Тонкостенная диэлектрическая полусфера, заряженная отрицательным зарядом с поверхностной плотностью $-\sigma$, находится на горизонтальном столе. На ее вершину аккуратно кладут точечный шарик массой $m$.
Определите минимальный положительный заряд $Q$ этого шарика, при котором он все еще находится в состоянии устойчивого равновесия на вершине полусферы. Заряды между полусферой и шариком не перераспределяются. Ускорение свободного падения равно $g$.
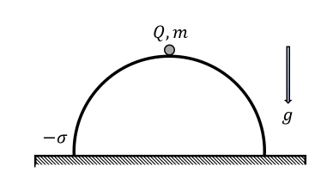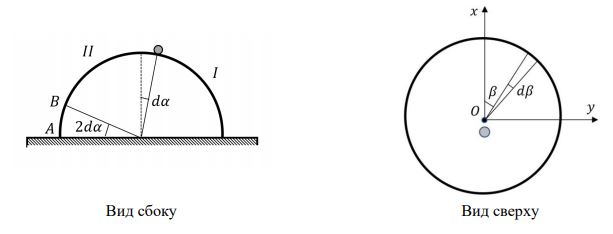
Решение: Для изучения вопроса об устойчивости положения равновесия рассмотрим ситуацию, в которой шарик отклонился от верхнего положения на очень маленький угол $d\alpha$ и определим действующие на него силы.Первая сила является электростатической, но для изучения равновесия нам нужна только ее составляющая, направленная по касательной к поверхности полусферы. Идея ее вычисления основана на том, что в проекции на радиальное направление электростатические силы будут скомпенсированы от двух, симметричных относительно нового положения шарика, областей полусферы $I$ и $II$, так что не скомпенсированной останется сила со стороны дольки полусферы $AB$, отсекаемой наклонной плоскостью, проходящей под углом $2d\alpha$. На левом рисунке ниже показано соответствующее сечение в вертикальной плоскости.  Рассмотрим часть дольки сферы (смотрите правый рисунок выше, на котором показан вид сверху), дополнительно отсекаемой углами $\beta$ и $\beta+d\beta$, так что ее площадь составляет$$dS=2R\cos\beta Rd\beta d\alpha, \tag{1}$$а электрический заряд равен$$dq=-\sigma dS. \tag{2}$$В декартовой системе координат, начало которой совпадает с вершиной полусферы, а ось $z$ направлена вертикально вниз, радиус-вектор, направленный из точки нахождения частицы в выделенную часть дольки сферы, определяется координатами$$\vec{r}=(R\cos\beta,R\sin\beta,R), \tag{3}$$а значит вектор искомой силы равен$$\vec{F}=-\frac{Qdq}{4\pi \varepsilon_0 r^3}\vec{r}. \tag{4}$$Эта сила имеет следующую проекцию на тангенциальное направление$$F_Q=\frac{Qdq}{4\pi\varepsilon_0(\sqrt{2}R)^3}R\cos\beta. \tag{5}$$поэтому интегрирование по $\beta$ от $-\pi/2$ до $\pi/2$ дает полную по модулю силу от всей дольки в виде$$F_Q=\frac{Q\sigma}{8\sqrt{2}\pi\varepsilon_0}d\alpha. \tag{6}$$Вторая сила, действующая на шарик, является силой тяжести, проекция которой на тангенциальное направление составляет $$F_g=mgd\alpha. \tag{7}$$Минимальный заряд шарика определяется равенством сил $$F_g=F_Q, \tag{8}$$которое приводит к окончательному ответу$$Q=\frac{8\sqrt{2}\pi\varepsilon_0 mg}{\sigma}. \tag{9}$$Очевидно, что при больших зарядах положение равновесия будет устойчивым.
Ответ: $$Q=\frac{8\sqrt{2}\pi\varepsilon_0 mg}{\sigma}. $$
Темы:
T, Жаутыковские